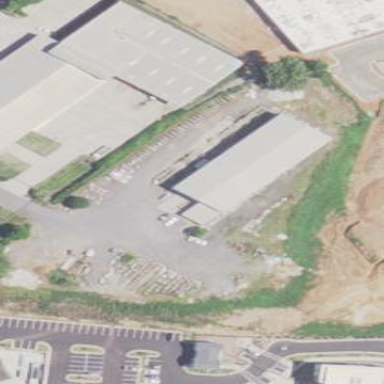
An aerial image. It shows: Warehouse.